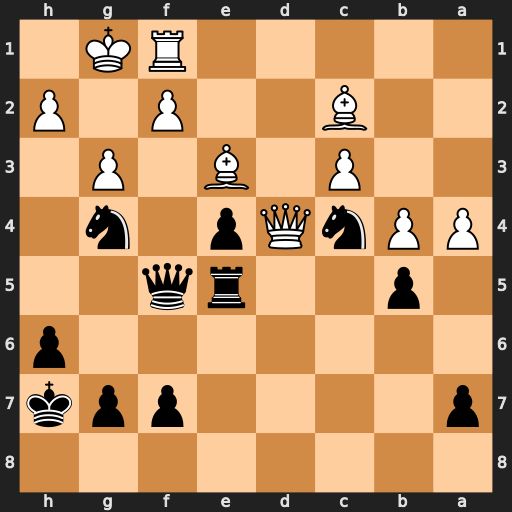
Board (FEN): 8/p4ppk/7p/1p2rq2/PPnQp1n1/2P1B1P1/2B2P1P/5RK1
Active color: b
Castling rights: -
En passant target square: -
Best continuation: Qh5 h4 Ngxe3 fxe3 Qg4 Kg2 Qe2+